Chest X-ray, AP view. Patient: 38 years old, sex M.
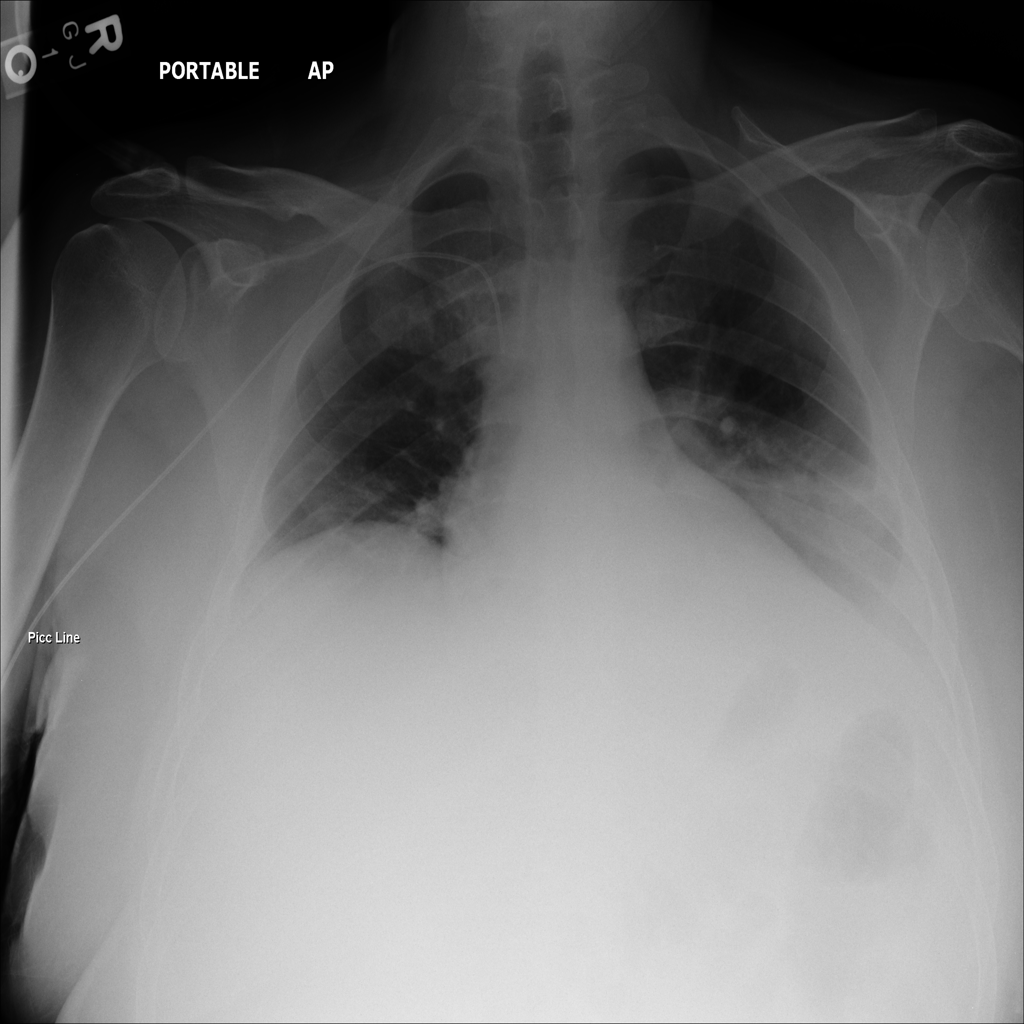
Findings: No Finding